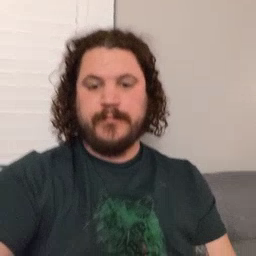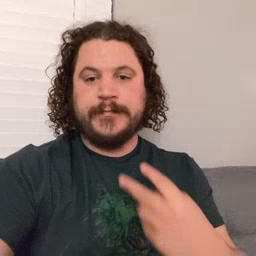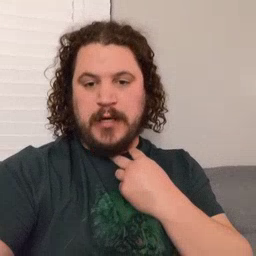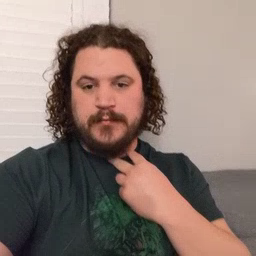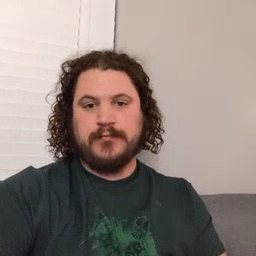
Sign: stuck